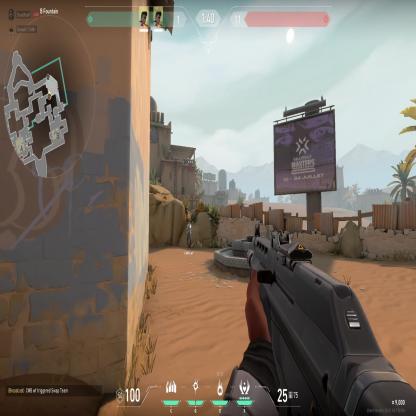
Label: teammate